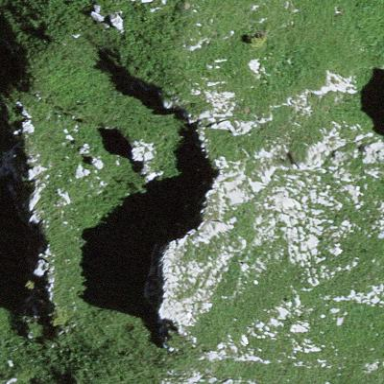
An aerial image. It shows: Landscape of bare rock.